В сверхпроводящем тонком кольце радиусом $R$, индуктивностью $L$ и массой $M$ течет наведенный ток $I_{0}$. Кольцо, подвешенное на тонкой неупругой нити, опускают в область горизонтального однородного магнитного поля индукцией $B$. В устойчивом положении равновесия угол между вектором $\vec{B}$ и его проекцией на плоскость кольца равен $\alpha$.
Найти зависимость угла $\alpha$ от начального тока $I_{0}$ в кольце и построить график $\alpha=\alpha\left(I_{0}\right)$.
Найти зависимость установившейся силы тока $I$ в кольце от величины начальной силы тока $I_{0}$ и построить график $I=I\left(I_{0}\right)$.
Для случая, когда $I_{0}>\frac{\pi R^{2} B}{L}$, определить минимальную работу, которую необходимо совершить, чтобы вынуть кольцо из магнитного поля.
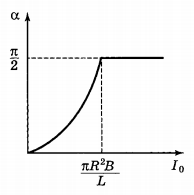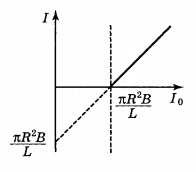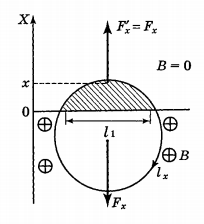
Найти зависимость угла $\alpha$ от начального тока $I_{0}$ в кольце и построить график $\alpha=\alpha\left(I_{0}\right)$.
Решение: Если кольцо находится в однородном магнитном поле индукции $B$ и в кольце течет ток $I \neq 0$ (при $0 \leq \alpha \leq \frac{\pi}{2}$), то единственным положением устойчивого равновесия является положение, когда $\alpha=\frac{\pi}{2}$ и вектор индукции собственного магнитного поля кольца в его центре направлен вдоль $\vec{B}$. Пусть $\alpha=\frac{\pi}{2}$, а в кольце течет ток $I$ таким образом, что кольцо находится в устойчивом положении равновесия. Магнитный поток, пронизывающий сверхпроводящее кольцо сохраняется, поэтому $$ L I_{0}=L I+B \pi R^{2}. $$ Отсюда $$ I=I_{0}-\frac{B \pi R^{2}}{L}. $$ Из условия, что $I>0$ следует, что $I_{0}>\frac{B \pi R^{2}}{L}$. Следовательно при $I_{0}>\frac{B \pi R^{2}}{L}$ угол $\alpha=\frac{\pi}{2}$. При $I_{0}<\frac{B \pi R^{2}}{L}$ устойчивого положения с током $I \neq 0$ нет, поэтому устойчивое положение равновесия в этом случае будет при $I=0$. Пусть при $I=0$ угол $\alpha \neq \frac{\pi}{2}$. По закону сохранения магнитного пoтoкa $$ L I_{0}=\pi R^{2} B \sin \alpha. $$ Отсюда $$ \alpha=\arcsin \left(\frac{L I_{0}}{\pi R^{2} B}\right). $$ Графики зависимости $\propto\left(I_{0}\right)$ и $I\left(I_{0}\right)$ приведены на рисунках ниже.
Ответ: $$ \alpha=\arcsin \left(\frac{L I_{0}}{\pi R^{2} B}\right). $$

Найти зависимость установившейся силы тока $I$ в кольце от величины начальной силы тока $I_{0}$ и построить график $I=I\left(I_{0}\right)$.
Ответ: $$ I=I_{0}-\frac{B \pi R^{2}}{L}. $$

Для случая, когда $I_{0}>\frac{\pi R^{2} B}{L}$, определить минимальную работу, которую необходимо совершить, чтобы вынуть кольцо из магнитного поля.
Решение: Пусть в отсутствие внешнего магнитного поля в кольце $I_{0}>\frac{\pi R^{2} B}{L}$, а в магнитном поле сила тока в кольце $I=I_{0}-\frac{\pi R^{2} B}{L}$. Найдем работу по удалению кольца из области однородного магнитного поля. На рисунке ниже показано произвольное положение кольца, когда его вытянули на величину $x$.  На кольцо со стороны поля будет действовать сила Ампера $$ F_{x}=I_{x} B l_{x}, \quad (1) $$ где $I_{x}$ — сила тока в кольце. По закону сохранения магнитного потока $$ L I_{0}=L I_{x}+B\left(\pi R^{2}-S_{x}\right), $$ где $S_{x}$ — площадь заштрихованной на рисунке области. Следовательно, $$ I_{x}=I_{0}-\frac{\left(\pi R^{2}-S_{x}\right) B}{L}. \quad (2) $$ После подстановки $(2)$ в $(1)$ получим $$ F_{x}=\left[I_{0}-\frac{\left(\pi R^{2}-S_{x}\right) B}{L}\right] B l_{x}. $$ Работа по удалению кольца из поля равна $$ A_{магн}=\int \limits_{0}^{2 R} F_{x} d x=\int \limits_{0}^{2 R}\left[I_{0}-\frac{\left(\pi R^{2}-S_{x}\right) B}{L}\right] B l_{x} d x= \\ =\int \limits_{0}^{\pi R^{2}}\left[I_{0}-\frac{\left(\pi R^{2}-S_{x}\right) B}{L}\right] B d S_{x}=\pi R^{2} B\left(I_{0}-\frac{\pi R^{2} B}{2 L}\right). $$ С учетом поля тяжести $$ A=A_{магн}+2 M g R=\pi R^{2} B\left(I_{0}-\frac{\pi R^{2} B}{2 L}\right)+2 M g R. $$
Ответ: $$ A=\pi R^{2} B\left(I_{0}-\frac{\pi R^{2} B}{2 L}\right)+2 M g R. $$
Темы:
T, Электричество, Статика, Всероссийские, Работа, Магнитное поле, Сверхпроводник